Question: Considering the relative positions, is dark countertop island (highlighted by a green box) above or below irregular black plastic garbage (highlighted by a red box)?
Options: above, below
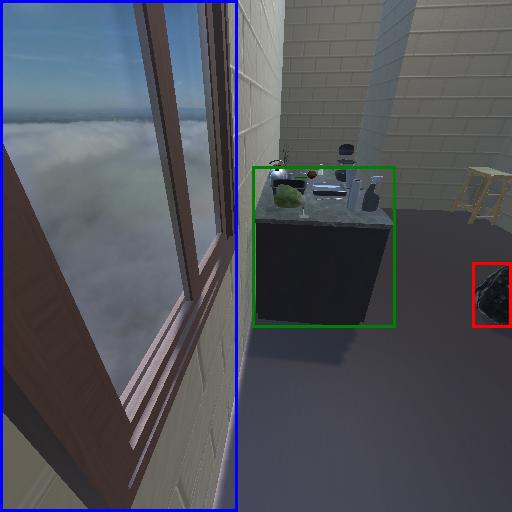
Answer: above